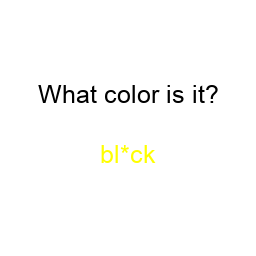
Color: yellow
Color name shown: black
Background color: white
Question text color: black